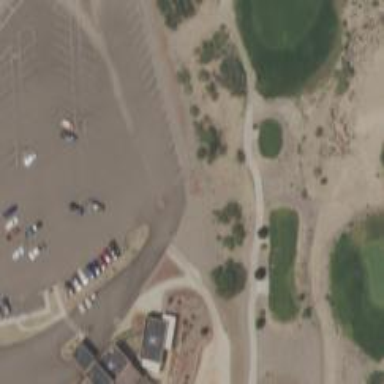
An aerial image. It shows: Asphalt path that serves as golf cartpath.